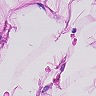
Metastatic tissue present: no